Question: I'm using autolayout in my project and I have a scrollview that has a button centered in it. I have gotten the scrollview to scroll, but not to take up the entire screen.
I've tried to follow the tutorial here: <URL>, as well as I have checked out a few similar questions on here. The issue is that I want the contents of the scrollview to center, rather than be pinned to the top/bottom/left/right.
Here is my view hierarchy:

Could you please help me out?
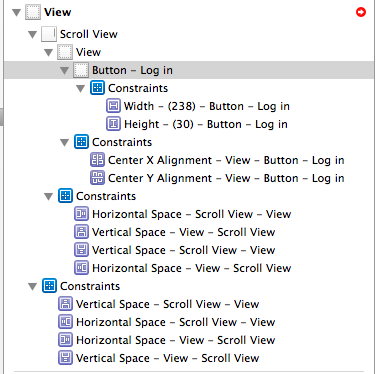
Answer: You have added constrains between your scroller view and its super view. These constrains determines the frame of the scroll view. You can think of the scroll view as a window, through which you can see the the contents behind. The frame is the just the size of the window. Of course, you can slide the window, which gives you the sights of parts of the contents.
Now you have the size of the window, but you also need to tell Xcode the size of the contents. If you just say put everything in the middle without telling the width, how can Xcode know where is the middle?
So, you have to tell the width (as well as height). Let's think about a simple example, how to center a single label in a scrollview.

You should first pin the edges of the scroll view to its super view just as what you did. After that you should add constraints between the edges of the label and the edges of the scroll view, besides, you should also add the with and the height constraints of the label.
The leading space, the trailing space and the width together give the with of the contents, while the top space, bottom space and the height together give the height of the contents.
|---leading space---|label width|---trailing space---|
|---------- content with of the scroll view -------------|
But you may want to set the with of the content view equal to the with of your screen, then you need to do some programming. Set there outlet properties in you code
'''
@property (weak, nonatomic) IBOutlet NSLayoutConstraint *trailingSpace;
@property (weak, nonatomic) IBOutlet NSLayoutConstraint *leadingSpace;
@property (weak, nonatomic) IBOutlet NSLayoutConstraint *width;
'''
In your 'viewWillLayoutSubviews' do this
'''
CGFloat contentWidth = self.view.frame.size.width;
CGFloat horiPadding = (contentWidth - self.width.constant) / 2;
_trailingSpace.constant = horiPadding;
_leadingSpace.constant = horiPadding;
'''
Now you the label is at the horizontal center of you scroll view! Your scroll view has already knew the with of its contents, so you don't need to do this for any other view you added in your scroll view: you can just add the center constraint.
You can also do the same thing for the height.